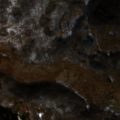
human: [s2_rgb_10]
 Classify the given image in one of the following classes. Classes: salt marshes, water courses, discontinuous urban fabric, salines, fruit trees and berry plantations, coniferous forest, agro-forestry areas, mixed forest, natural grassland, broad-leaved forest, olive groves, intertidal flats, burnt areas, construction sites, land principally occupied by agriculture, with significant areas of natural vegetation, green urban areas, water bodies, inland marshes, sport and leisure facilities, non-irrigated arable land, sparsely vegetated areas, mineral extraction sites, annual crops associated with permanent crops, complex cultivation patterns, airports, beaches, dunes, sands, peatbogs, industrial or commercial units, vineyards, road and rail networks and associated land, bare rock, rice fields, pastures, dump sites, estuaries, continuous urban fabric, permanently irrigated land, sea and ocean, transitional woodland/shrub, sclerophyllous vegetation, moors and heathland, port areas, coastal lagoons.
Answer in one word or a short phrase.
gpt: broad-leaved forest, natural grassland, transitional woodland/shrub